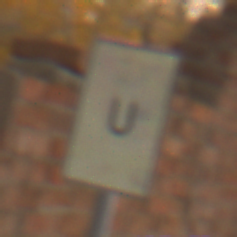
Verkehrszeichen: AnkuendigungOderFortsetzungUmleitungOhnePfeilsymbol
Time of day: SunriseSunset
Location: Roofed (Suburban)
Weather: Clear
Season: NotSpecified
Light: Natural